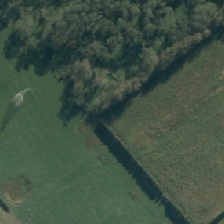
Land cover: shortrotation_cropland